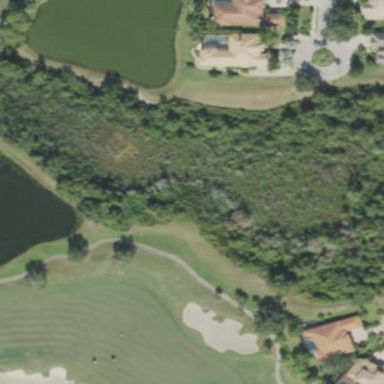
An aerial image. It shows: Rough area on grassy golf course.